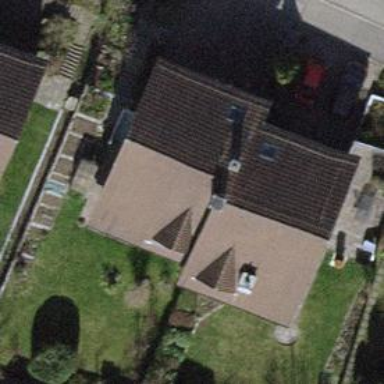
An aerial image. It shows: Semidetached house with tiled roof.